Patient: sex M, age 78
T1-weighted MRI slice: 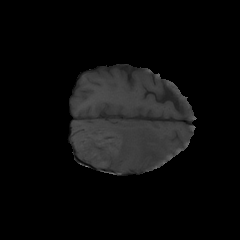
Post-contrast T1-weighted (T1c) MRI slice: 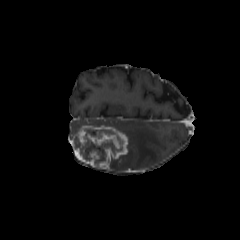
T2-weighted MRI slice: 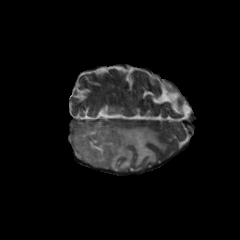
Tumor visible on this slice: yes
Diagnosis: Glioblastoma, IDH-wildtype
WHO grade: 4